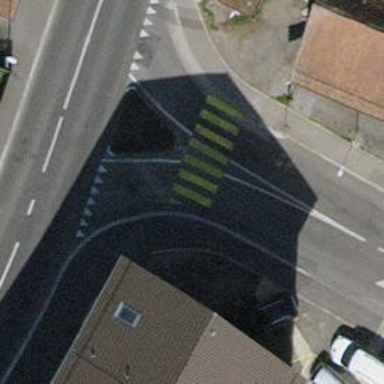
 featuring sidewalks on both sides and dedicated cycle lane on the left."